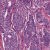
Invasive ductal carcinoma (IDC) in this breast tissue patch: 1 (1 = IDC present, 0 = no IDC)